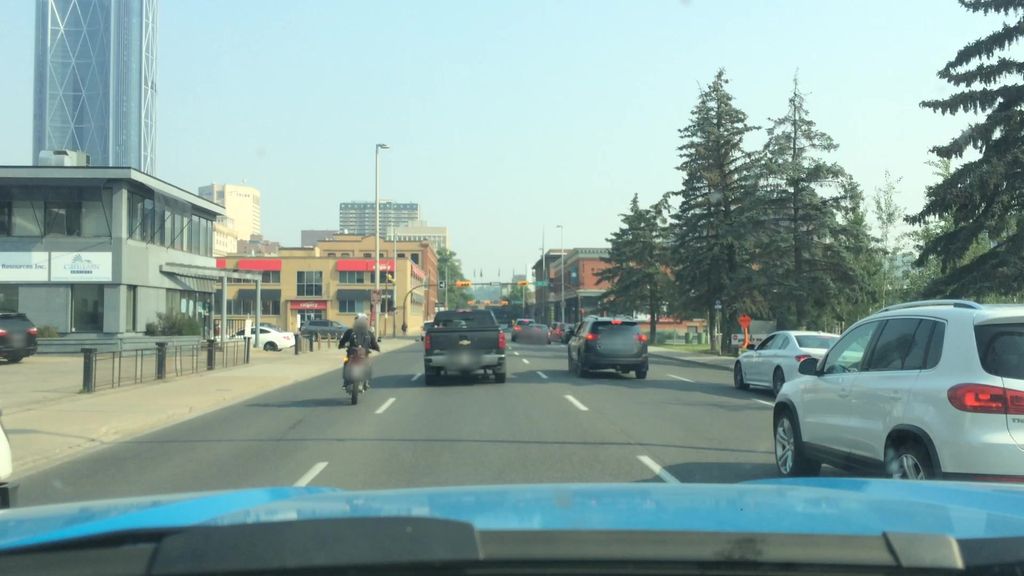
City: calgary